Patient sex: M
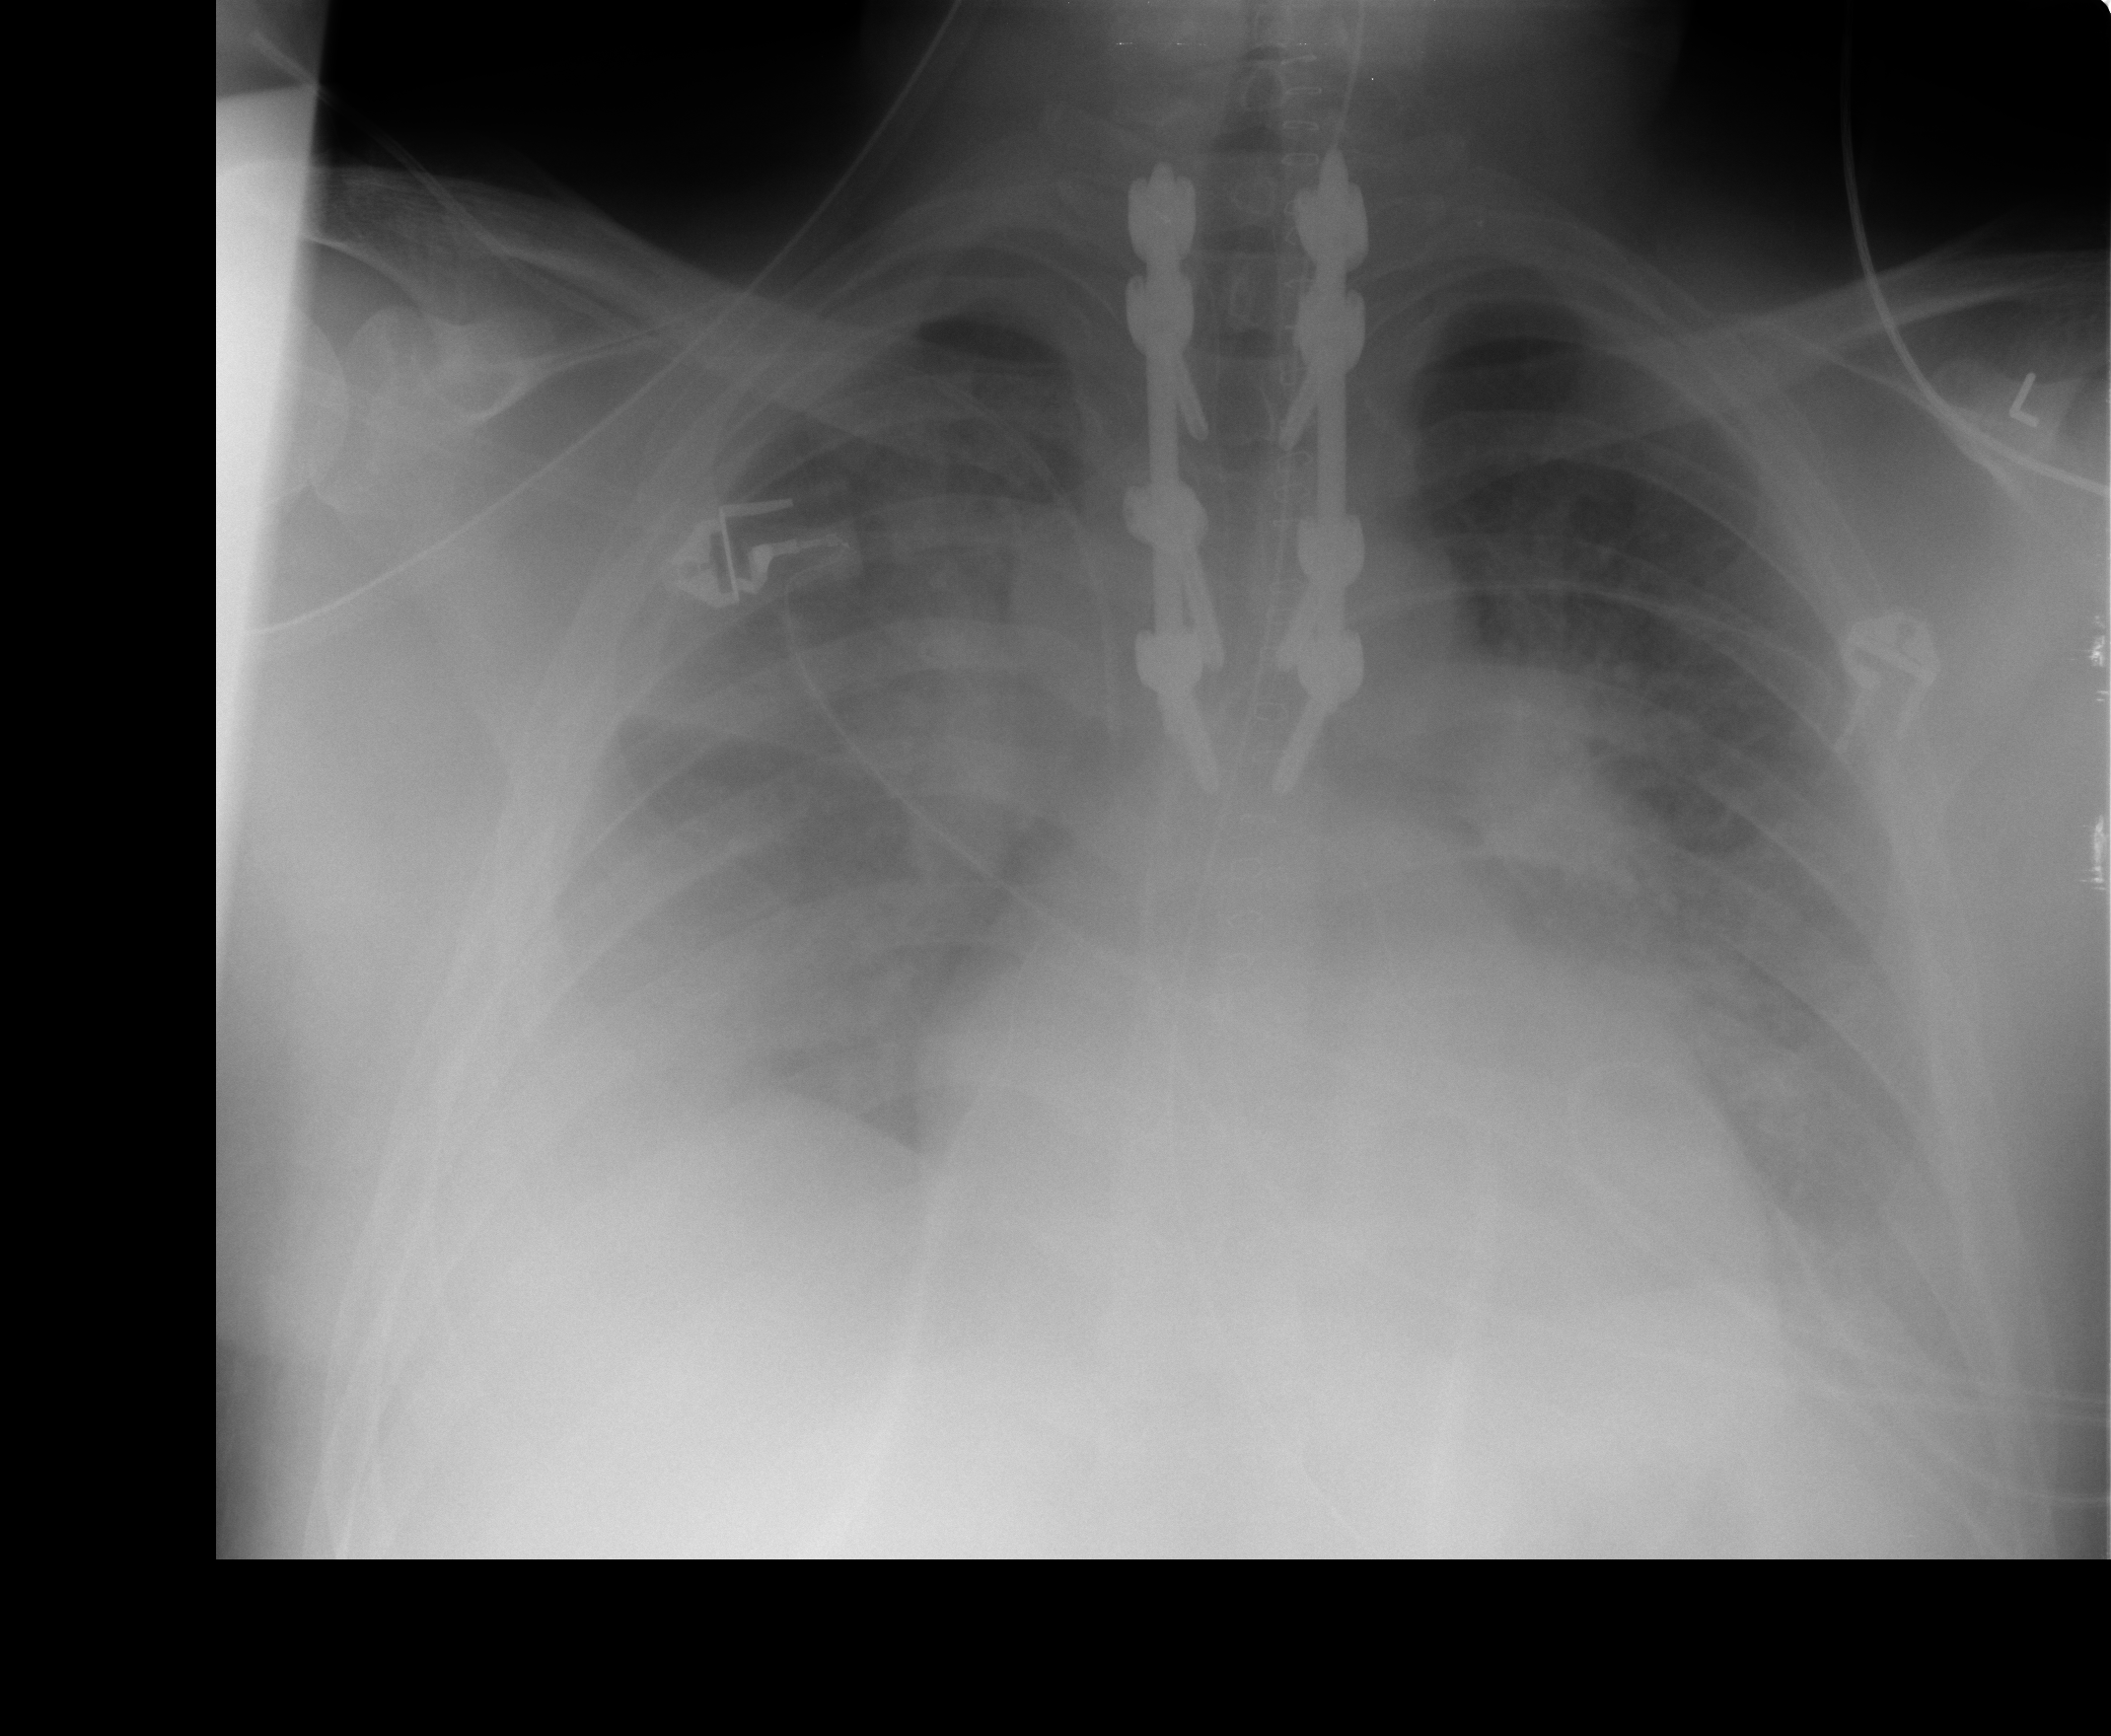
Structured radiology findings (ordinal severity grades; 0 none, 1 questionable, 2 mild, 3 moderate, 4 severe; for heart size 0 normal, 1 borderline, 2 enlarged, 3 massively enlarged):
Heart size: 0
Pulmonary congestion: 3
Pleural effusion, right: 2
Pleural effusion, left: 2
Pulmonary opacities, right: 3
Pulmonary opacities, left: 3
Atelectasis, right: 2
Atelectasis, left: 2